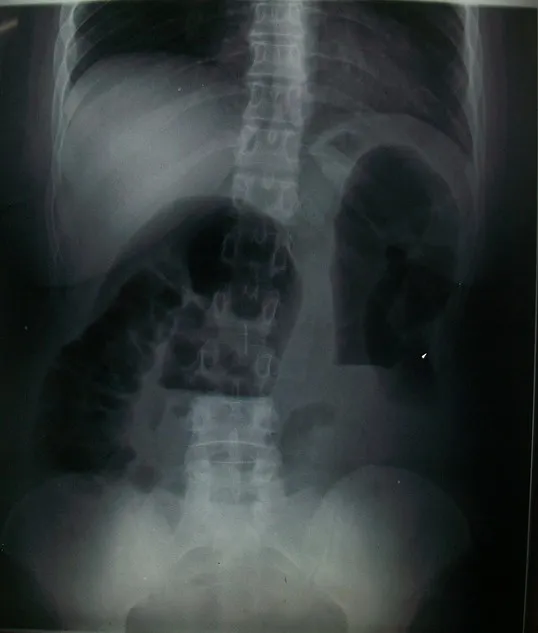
Abdominal X-ray showing the presence of air-fluid levels.
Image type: radiology (x_ray)